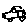
Label: car